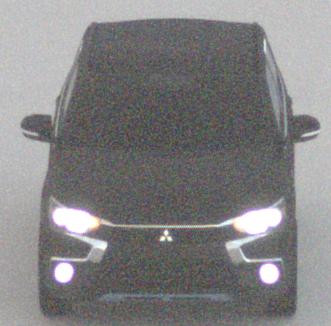
Make: Mitsubishi
Model: Outlander 2.0 Plug-In Hybrid
Detailed model: Outlander (III) Plug-In Hybrid
Model produced from: 2015/10
Model produced until: 2018/08
Doors: 5
Color: black
Road condition: dry road
Daytime: night
Contrast: low contrast